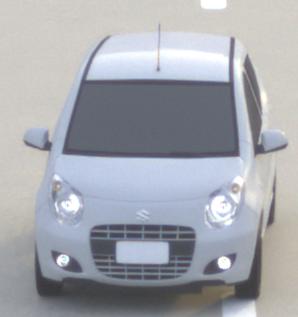
Make: Suzuki
Model: Alto 1.0
Detailed model: Alto (V)
Model produced from: 2011/02
Model produced until: 2011/03
Doors: 5
Color: white
Road condition: dry road
Daytime: sunrise or sunset
Contrast: low contrast